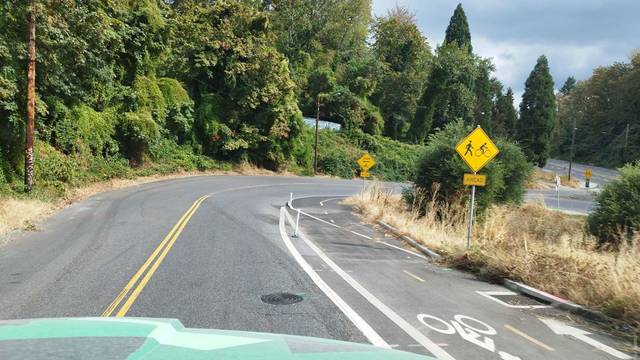
Region: United States
Coordinates: 45.556, -122.691